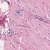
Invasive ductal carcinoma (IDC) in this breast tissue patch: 0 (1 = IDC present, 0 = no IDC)